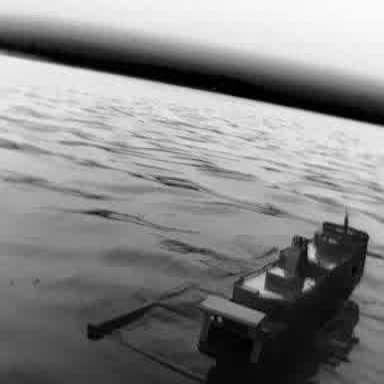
There is a container_ship in the infrared image.